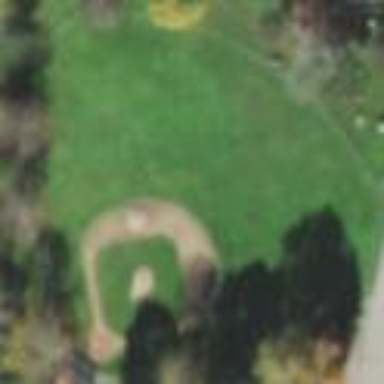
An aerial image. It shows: Baseball pitch for leisure land activities.